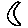
Label: moon